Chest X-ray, PA view. Patient: 46 years old, sex F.
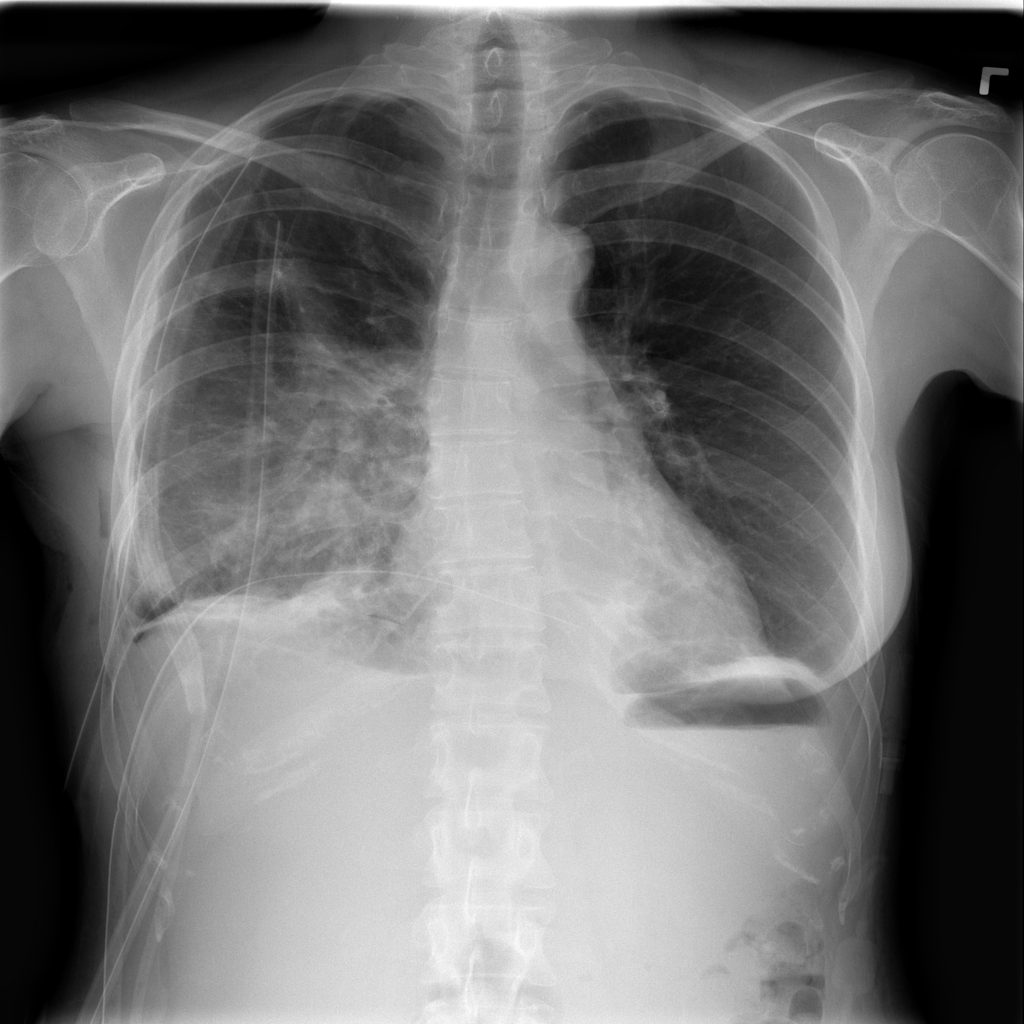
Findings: Infiltration